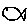
Label: fish